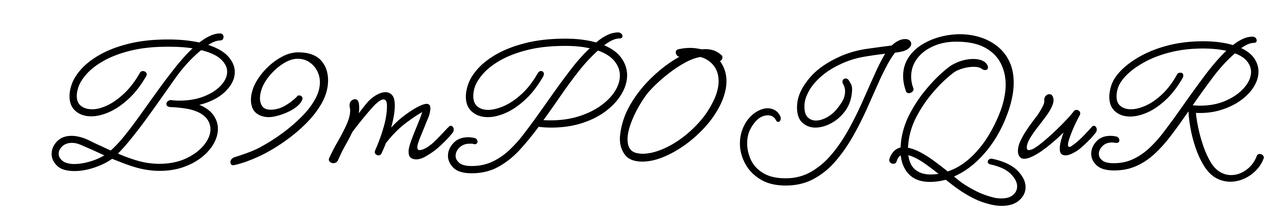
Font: MeowScript-Regular